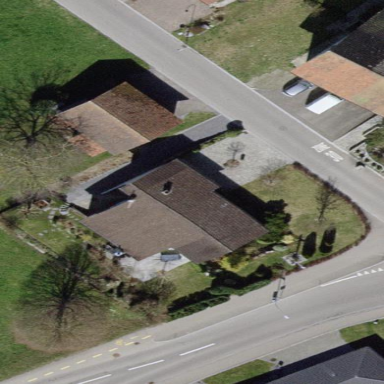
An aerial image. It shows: Detached building.